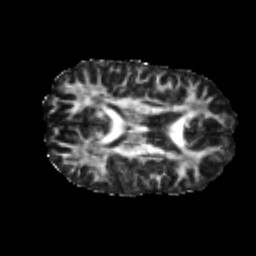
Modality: FA
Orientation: axial
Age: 24
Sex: male
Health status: healthy
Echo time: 0.074 s